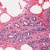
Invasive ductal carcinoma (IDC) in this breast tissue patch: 0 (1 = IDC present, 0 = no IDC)